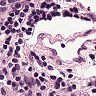
Metastatic tissue present: no